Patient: sex F, age 56
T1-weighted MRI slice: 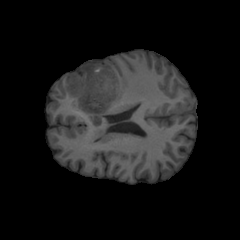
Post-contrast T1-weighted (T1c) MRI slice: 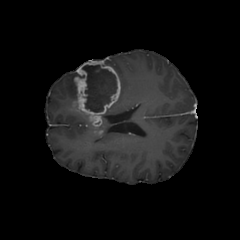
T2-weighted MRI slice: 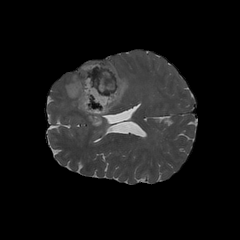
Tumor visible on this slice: yes
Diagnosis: Glioblastoma, IDH-wildtype
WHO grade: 4